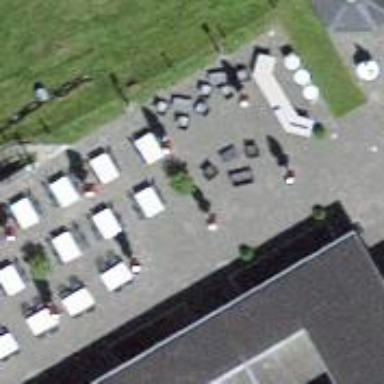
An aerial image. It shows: Outdoor seating area for leisure.